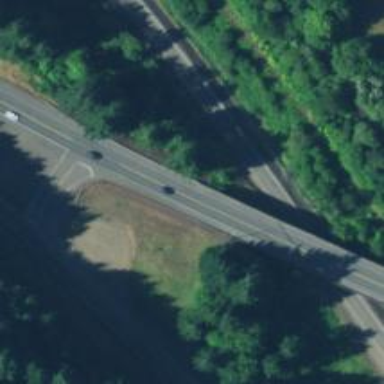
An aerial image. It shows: Asphalt road with trunk classification and embankment.